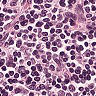
Metastatic tissue present: no